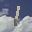
Label: 1